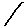
Label: line